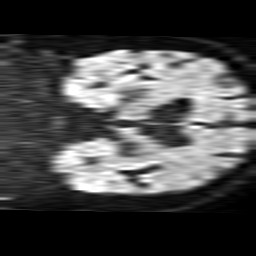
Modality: TRACE
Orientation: coronal
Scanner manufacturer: philips
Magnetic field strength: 1.5 T
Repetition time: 3.398 s
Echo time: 0.09411 s